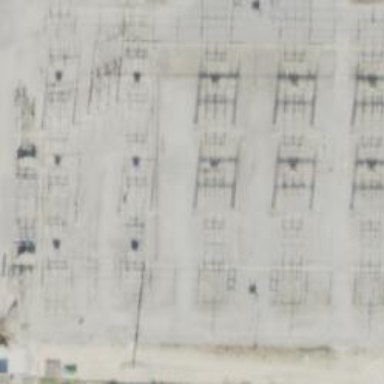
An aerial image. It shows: Switch used for power control.